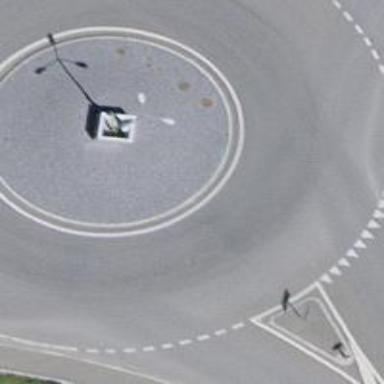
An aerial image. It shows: Roundabout at tertiary road junction.